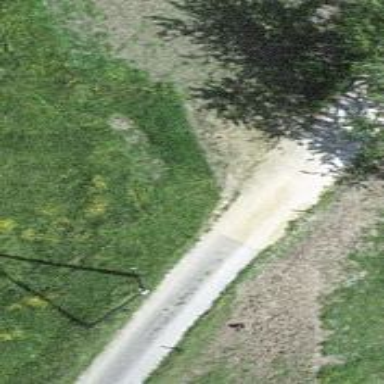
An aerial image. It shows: Service road with fine gravel surface.